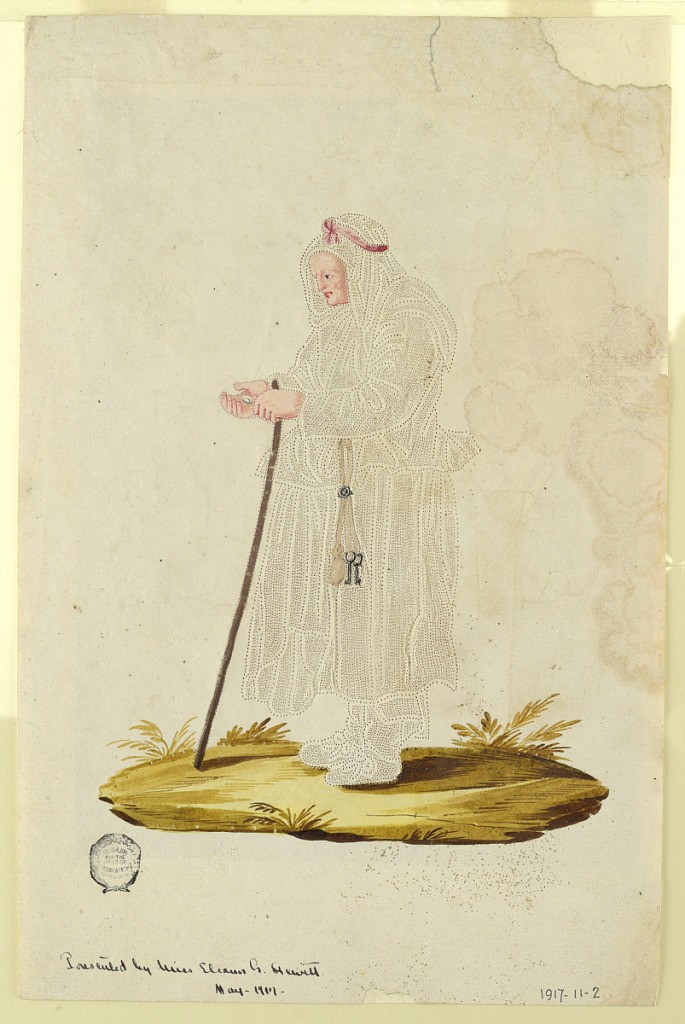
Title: Old Beggar Woman
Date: ca. 1800
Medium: Brush and opaque watercolor on pin-pricked paper
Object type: Pin-prick picture
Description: Early 19th century pin-prick picture after an engraving. The face and hands painted in watercolor.